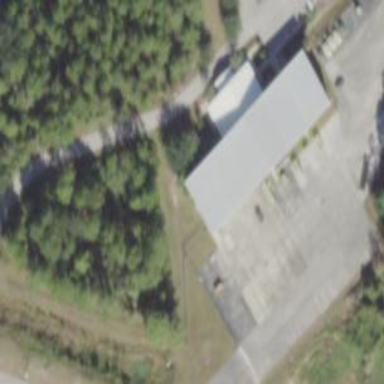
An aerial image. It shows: Hangar building at airport.